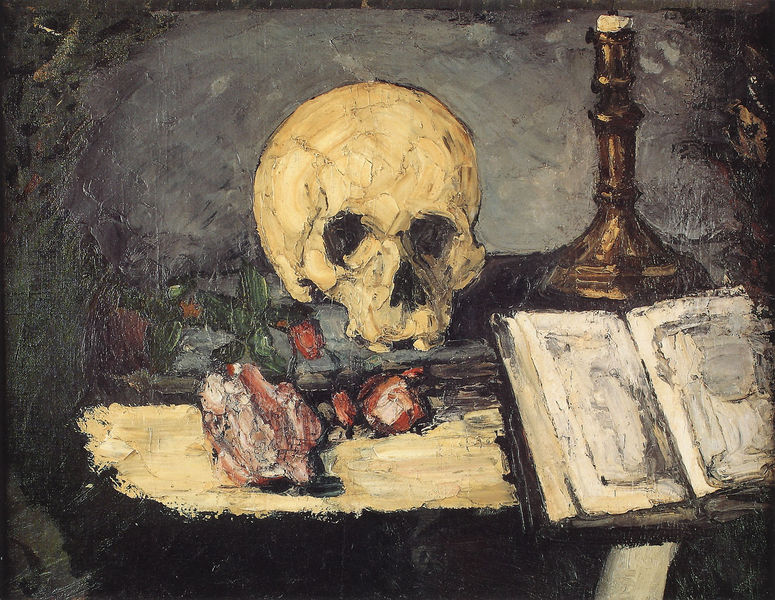
Titel: Stilleben mit Totenkopf und Leuchter (Nature morte, crâne et chandelier)
Künstler: Paul Cézanne
Institution: Privatbesitz
Schlagwörter: kopf, impressionismus, blume, blumen, grau, tisch, rose, beige, ensor, alt, barock, schädel, tod, tot, pastos, pflanzen, früchte, stilleben, stillleben, angst, kerze, leuchter, vanitas, memento mori, buch, malen, altar, totenkopf, totenschädel, schuch, james ensor, kerzenständebuxh